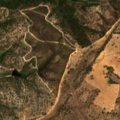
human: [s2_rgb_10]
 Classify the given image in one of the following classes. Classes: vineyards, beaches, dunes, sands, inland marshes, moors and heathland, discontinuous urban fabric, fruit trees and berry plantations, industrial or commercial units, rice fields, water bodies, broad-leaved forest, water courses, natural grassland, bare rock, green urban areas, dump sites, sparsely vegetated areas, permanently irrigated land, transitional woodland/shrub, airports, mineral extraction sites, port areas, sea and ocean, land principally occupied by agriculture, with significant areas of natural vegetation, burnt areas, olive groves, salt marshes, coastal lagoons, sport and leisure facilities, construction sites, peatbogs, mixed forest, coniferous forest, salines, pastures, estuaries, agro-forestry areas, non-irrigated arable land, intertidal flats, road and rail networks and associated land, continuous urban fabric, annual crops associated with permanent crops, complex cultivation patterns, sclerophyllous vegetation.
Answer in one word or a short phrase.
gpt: olive groves, complex cultivation patterns, broad-leaved forest, mixed forest, transitional woodland/shrub